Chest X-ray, AP view. Patient: 14 years old, sex F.
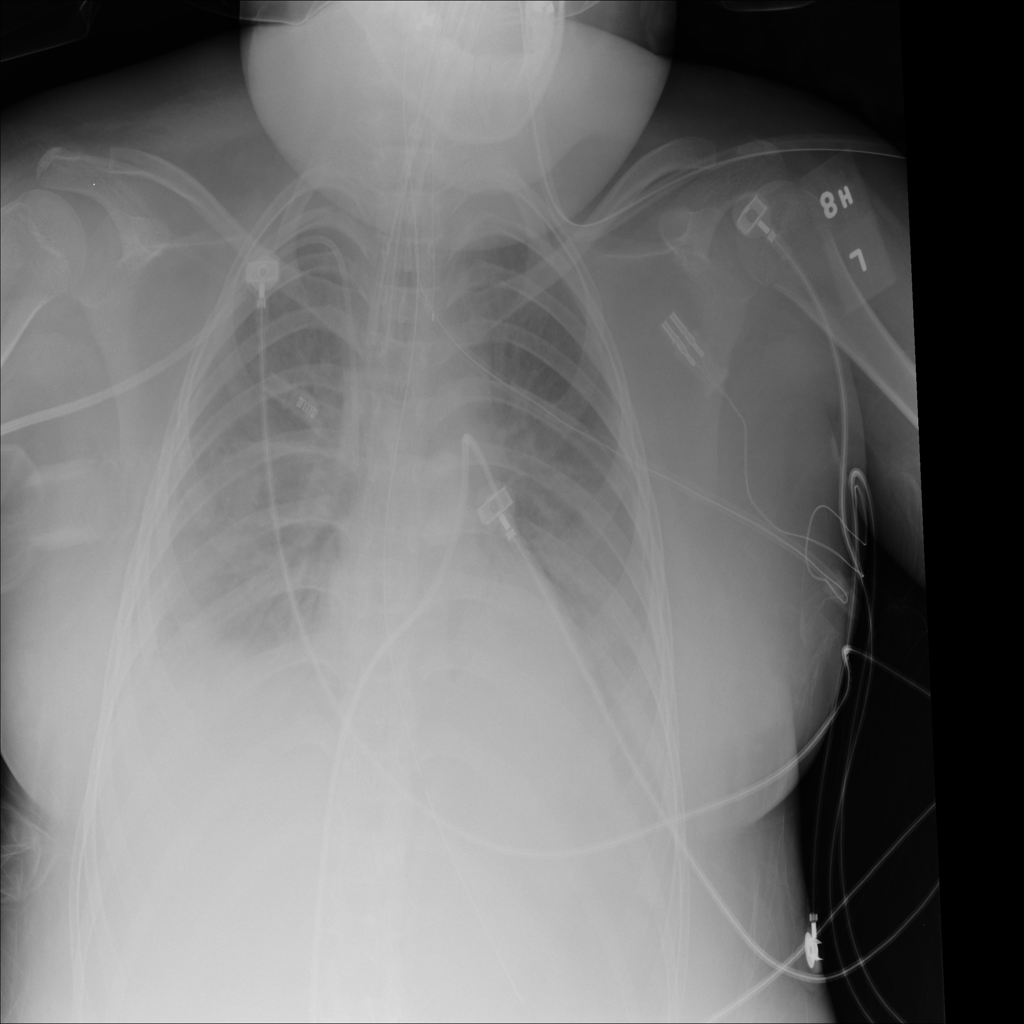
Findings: No Finding